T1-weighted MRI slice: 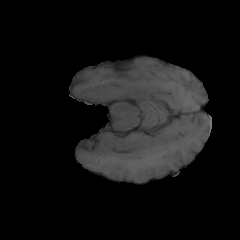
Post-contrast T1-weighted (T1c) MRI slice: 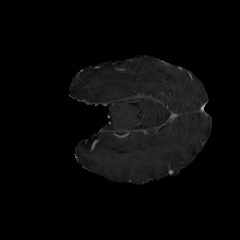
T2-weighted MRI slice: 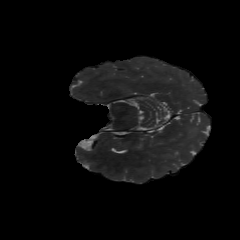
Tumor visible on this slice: no